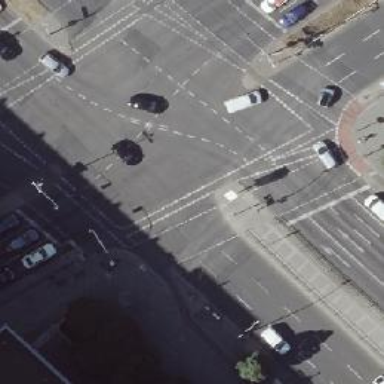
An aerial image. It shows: Footway that serves as traffic island.